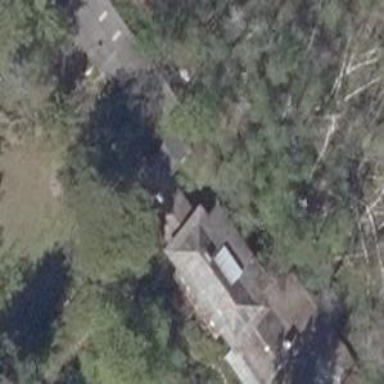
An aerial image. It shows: Detached building with hipped roof shape.